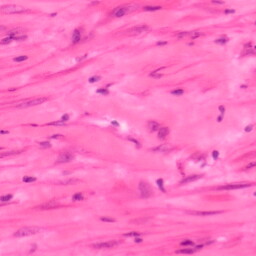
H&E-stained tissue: Colon